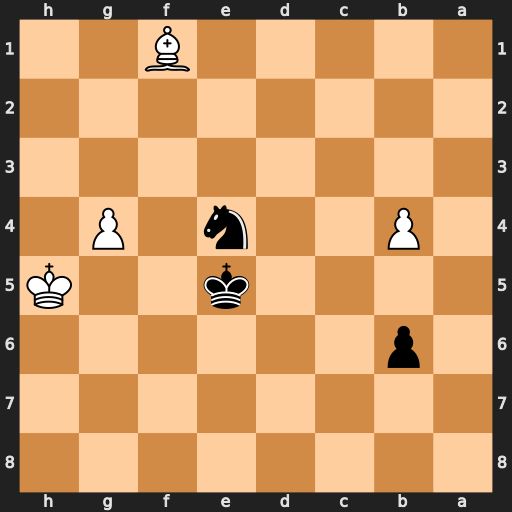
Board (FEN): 8/8/1p6/4k2K/1P2n1P1/8/8/5B2
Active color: b
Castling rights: -
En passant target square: -
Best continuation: Ng3+ Kh6 Nxf1